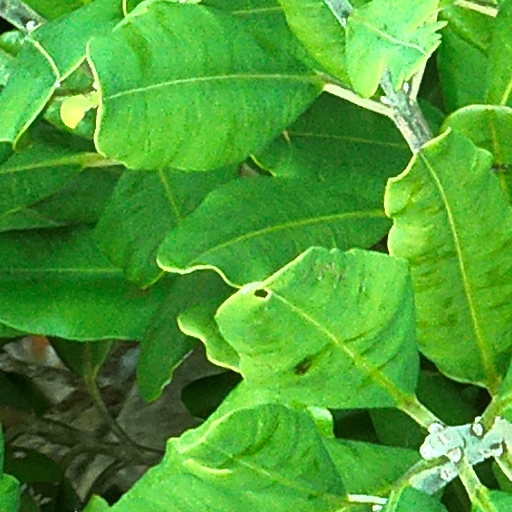
Species: Calophyllum longifolium
GBIF accepted scientific name: Calophyllum longifolium
Crown area (m\u00b2): 37.835